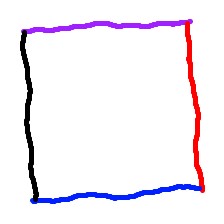
Shape: square